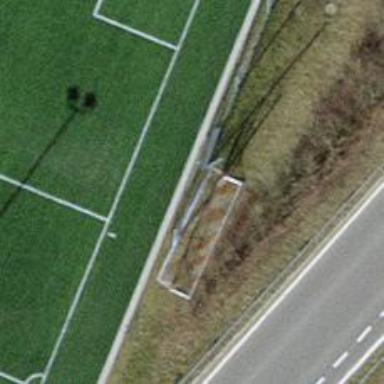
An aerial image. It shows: Chain link fence.